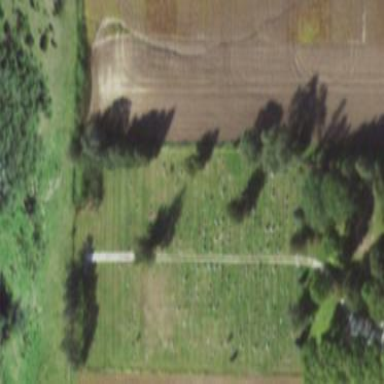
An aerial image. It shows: Cemetery.